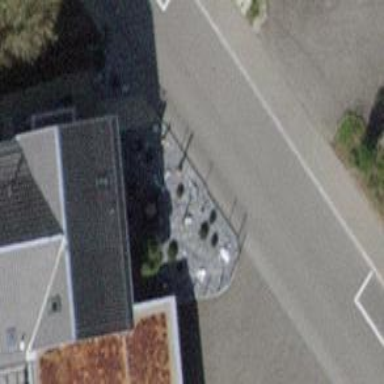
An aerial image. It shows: Residential road with asphalt surface. Sidewalk is present on the left side.